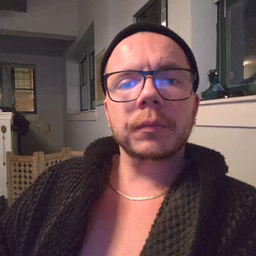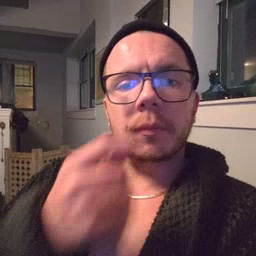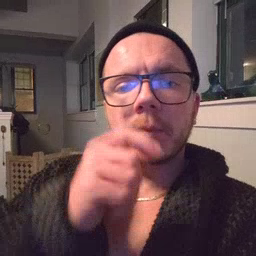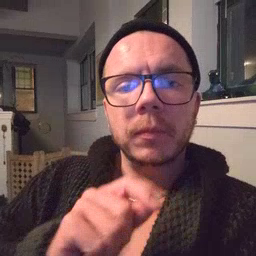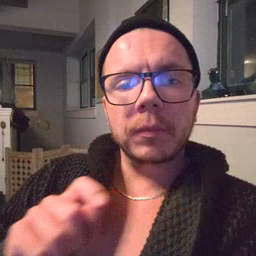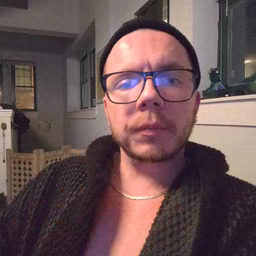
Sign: pencil